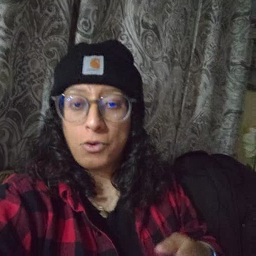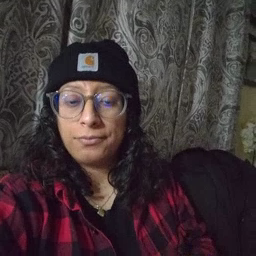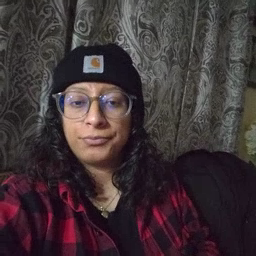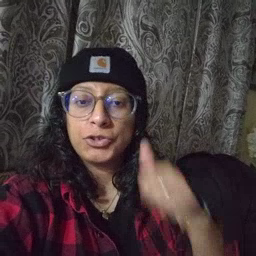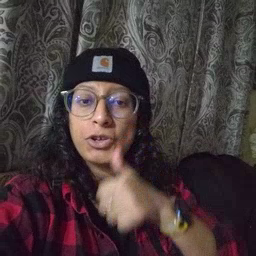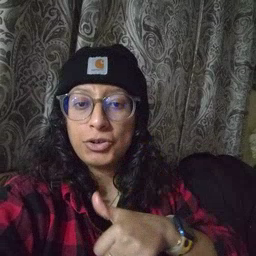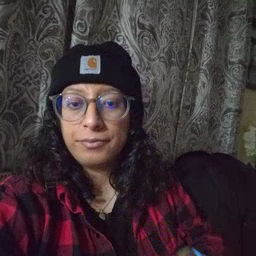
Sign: girl